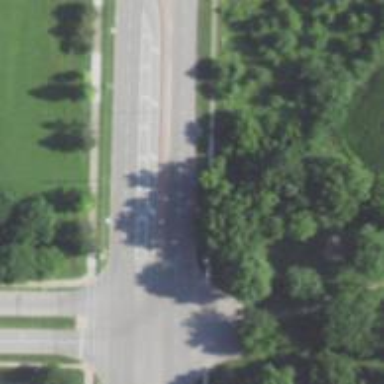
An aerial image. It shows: Road marking featuring gore chevron.